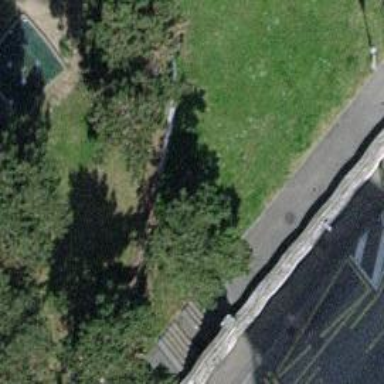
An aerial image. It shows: Evergreen needle-leaved tree.